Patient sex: F
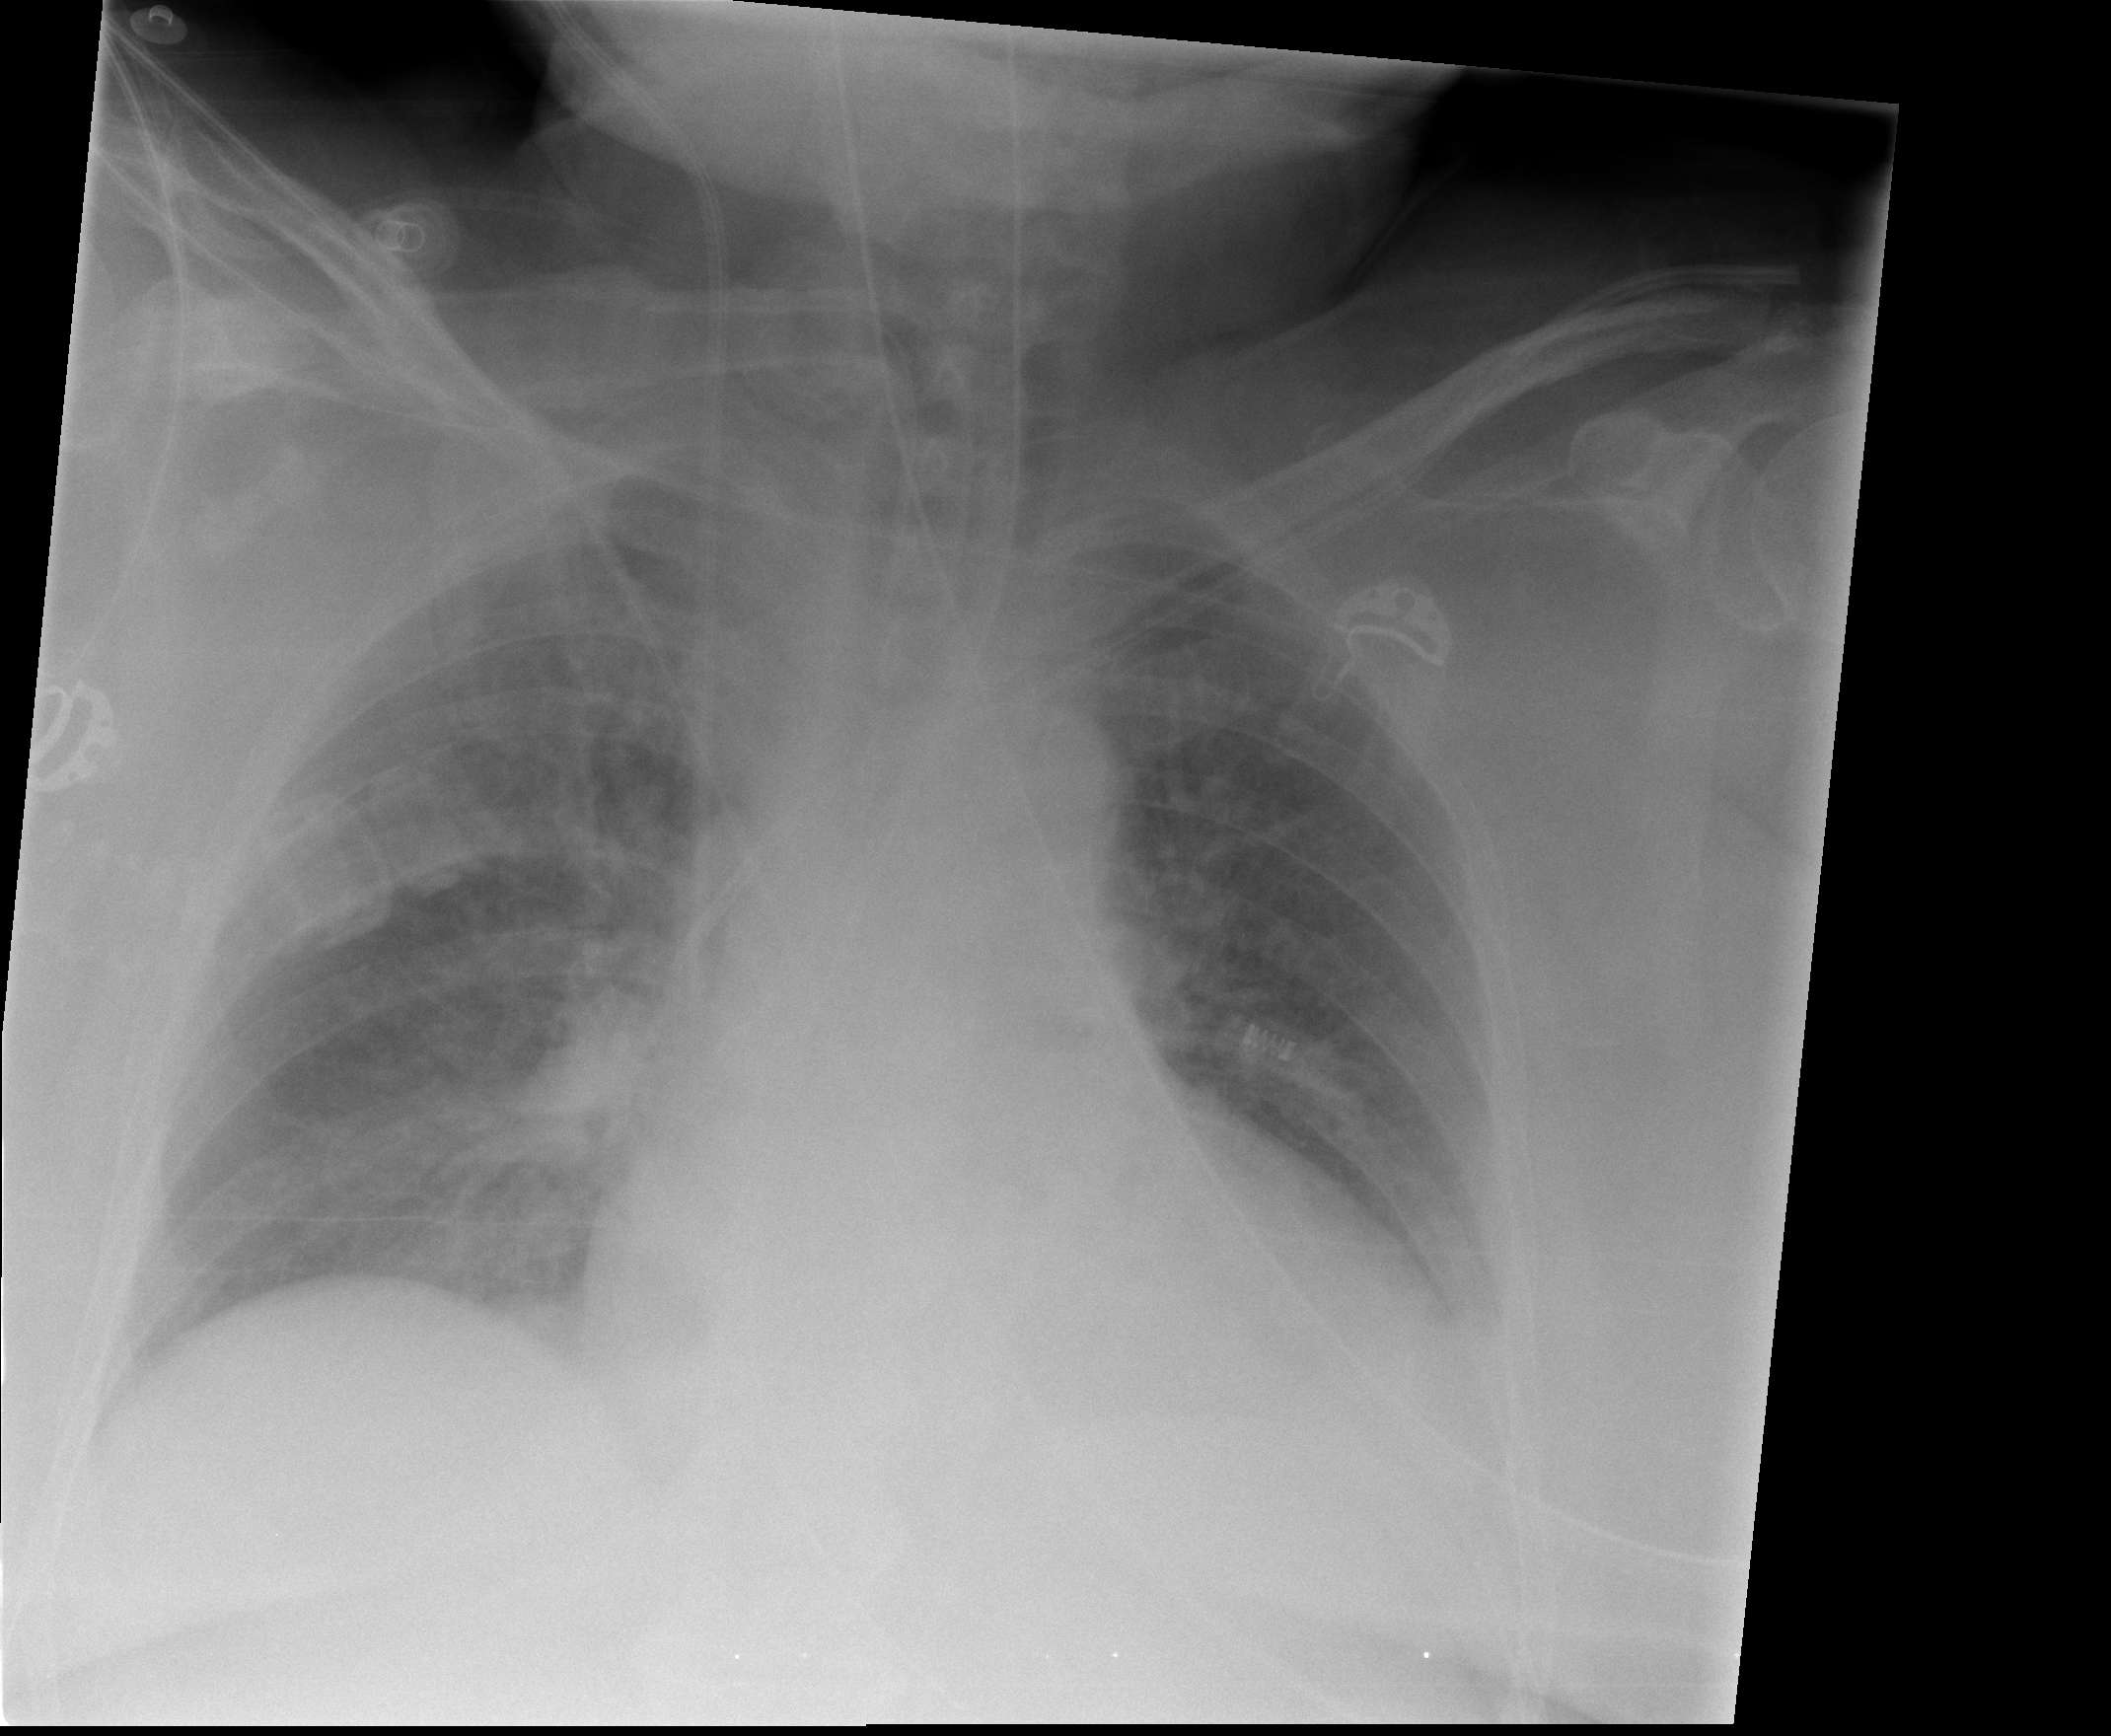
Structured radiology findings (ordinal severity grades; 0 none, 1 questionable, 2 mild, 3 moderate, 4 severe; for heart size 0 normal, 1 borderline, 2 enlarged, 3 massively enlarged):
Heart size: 2
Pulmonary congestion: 2
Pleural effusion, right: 0
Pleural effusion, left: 2
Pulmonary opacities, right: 0
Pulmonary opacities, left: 0
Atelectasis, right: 2
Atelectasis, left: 2